Соленоид длины $l=20~см$ намотан вокруг вертикальной цилиндрической стеклянной пробирки, заполненной водой. Соленоид и вода не обмениваются теплом. Верхний уровень воды в пробирке находится примерно на 20 см выше соленоида. Диаметр пробирки — 1 см, число витков в соленоиде $N=6000$. Атмосферное давление равно $p_0=101~кПа$, температура воды $T=293~К$. Магнитная восприимчивость воды $\chi\equiv\mu_r-1=-9.04\cdot 10^{-6}$. Магнитная постоянная равна $\mu_0=12.57\cdot 10^{-7}~Гн/м$.
Ток в соленоиде медленно увеличивают, пока вода в соленоиде не начнет закипать. При какой силе тока это случится? Имейте в виду, что полученное значение силы тока, может быть слишком большим для современных технологий.
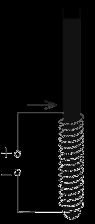
Ответ: $I=\cfrac{l}{N} \sqrt{\cfrac{2 p_{0}}{-\chi \mu_{0}}}=4.4~кА$
Темы:
T, Электромагнетизм, 2018, Магнитное поле, Европейские, Магнитное давление